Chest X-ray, AP view. Patient: 65 years old, sex F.
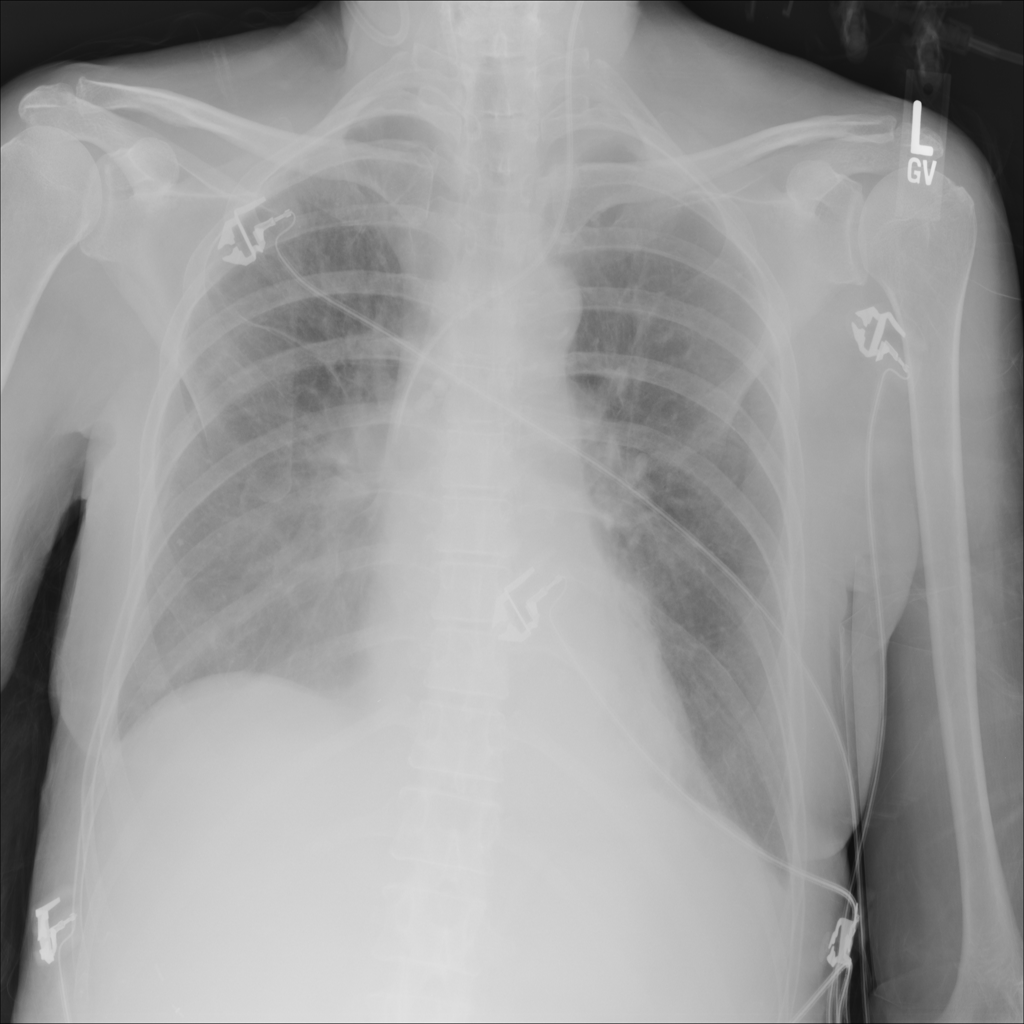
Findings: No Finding